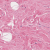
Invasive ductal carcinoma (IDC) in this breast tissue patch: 0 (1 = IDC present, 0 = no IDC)